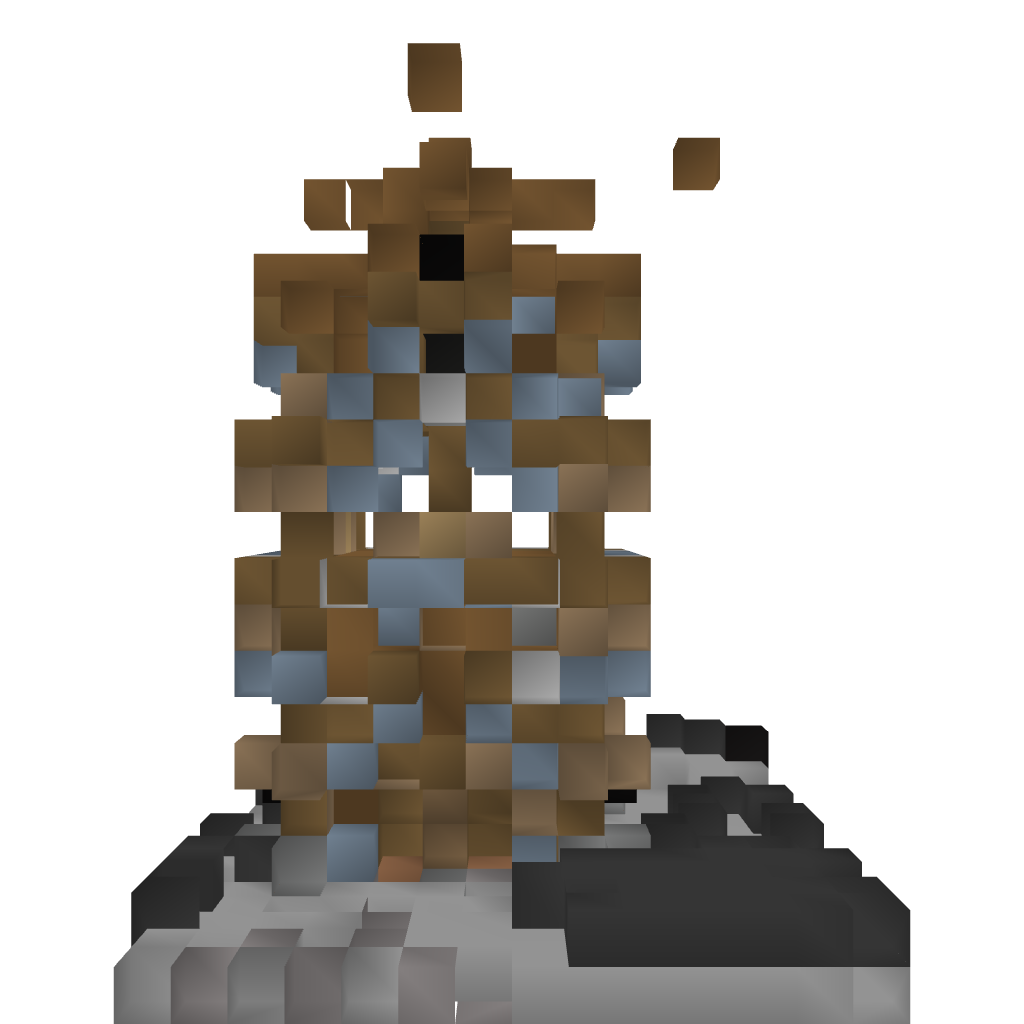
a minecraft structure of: Medieval tower